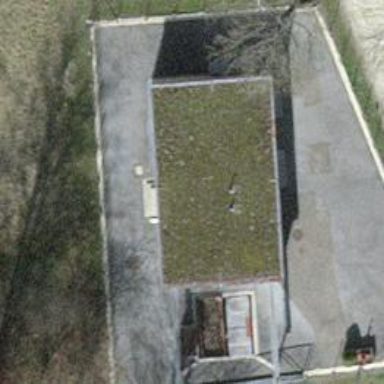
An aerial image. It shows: Building that serves as pumping station.